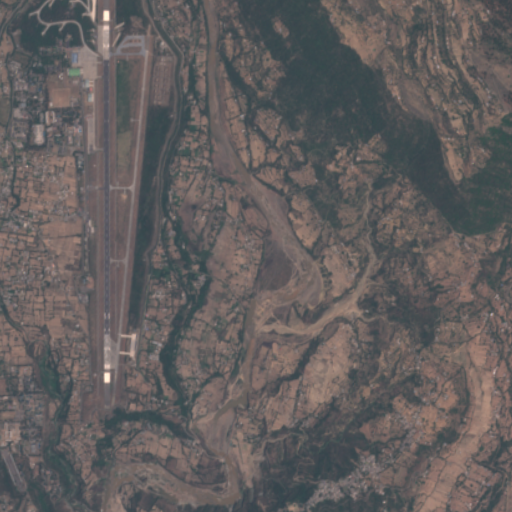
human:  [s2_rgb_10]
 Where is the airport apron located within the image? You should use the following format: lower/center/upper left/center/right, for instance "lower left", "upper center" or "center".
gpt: The airport apron is located in the left of the image.
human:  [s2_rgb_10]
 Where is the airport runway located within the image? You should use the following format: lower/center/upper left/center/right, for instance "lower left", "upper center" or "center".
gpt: The airport runway is located in the left of the image.
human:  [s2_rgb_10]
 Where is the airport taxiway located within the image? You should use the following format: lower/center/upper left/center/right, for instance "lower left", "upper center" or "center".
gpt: The airport taxiway is located in the left of the image.
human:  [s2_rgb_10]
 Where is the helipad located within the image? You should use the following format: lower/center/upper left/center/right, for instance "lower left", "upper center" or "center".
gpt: The helipad is located in the center left of the image.
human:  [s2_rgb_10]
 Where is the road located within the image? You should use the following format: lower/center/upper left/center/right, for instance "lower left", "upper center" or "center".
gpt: There is no road in the image.